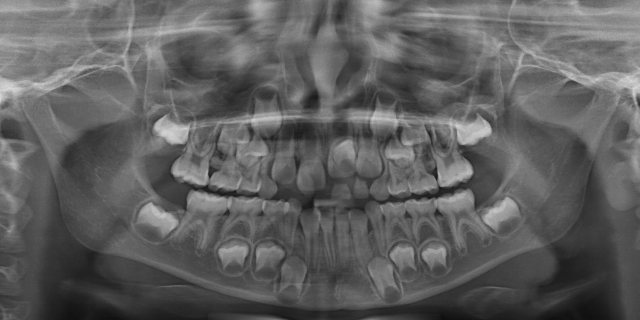
child